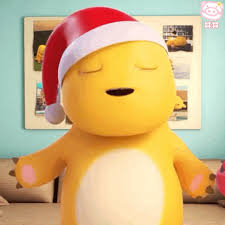
Label: nailong